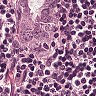
Metastatic tissue present: yes